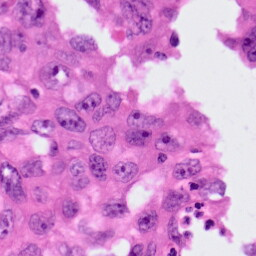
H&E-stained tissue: Lung